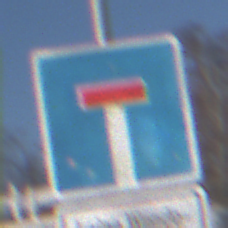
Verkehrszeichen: Sackgasse
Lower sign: HinweisGeaenderteVorfahrtVerkehrsfuehrungVerkehrsregelung3
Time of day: MorningAfternoon
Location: Outdoor (Nature)
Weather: PartlyCloudy
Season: Winter
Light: Natural